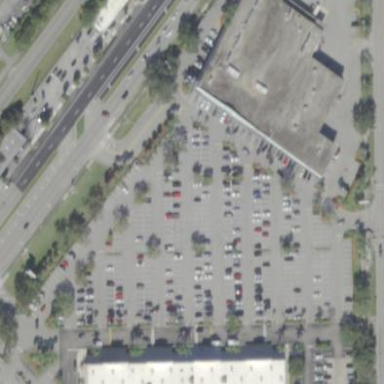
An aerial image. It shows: Retail building with flat roof.